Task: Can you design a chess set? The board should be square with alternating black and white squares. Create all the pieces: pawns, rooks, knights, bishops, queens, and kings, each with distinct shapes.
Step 465:
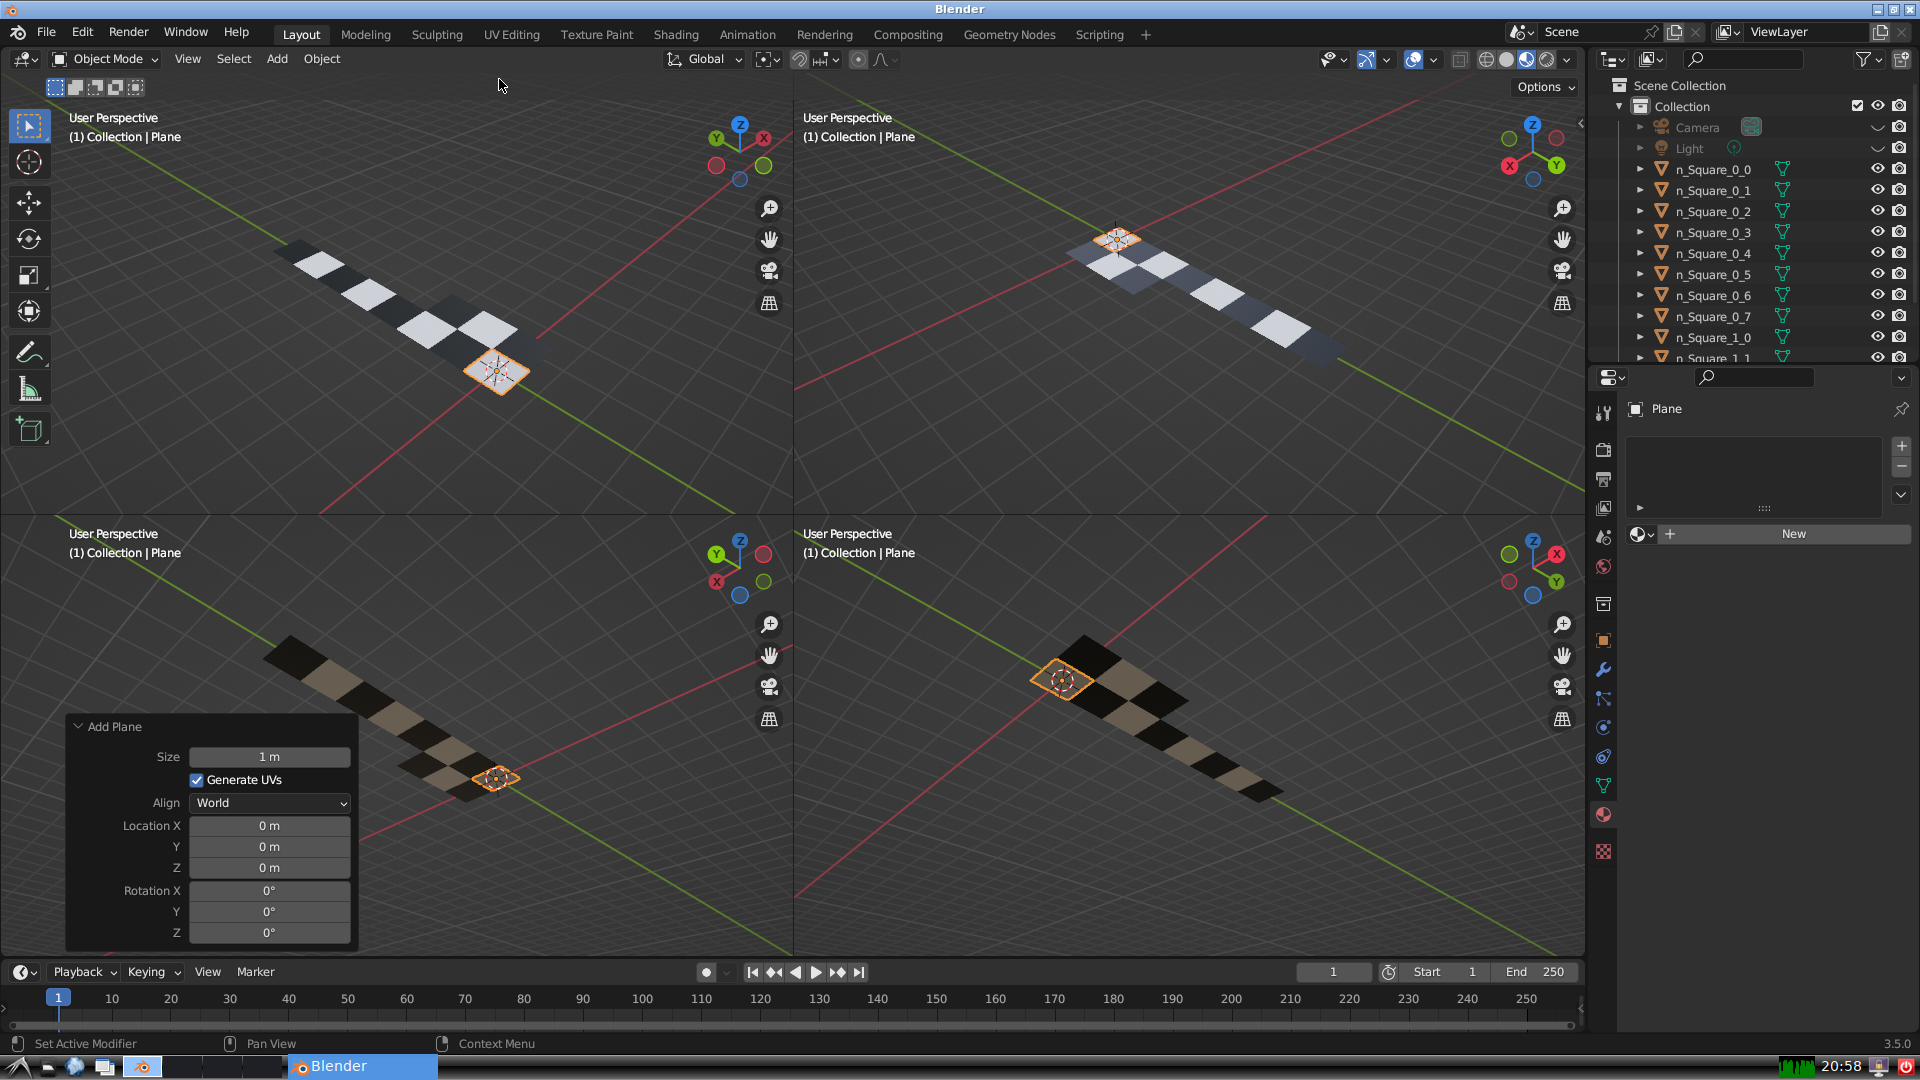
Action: {"mouse_move": [270, 758]}